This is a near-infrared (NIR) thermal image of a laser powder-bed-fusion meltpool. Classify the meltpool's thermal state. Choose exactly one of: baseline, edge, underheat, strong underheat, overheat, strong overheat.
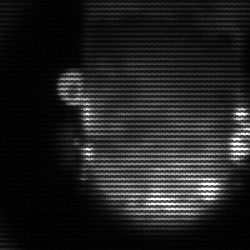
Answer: baseline